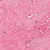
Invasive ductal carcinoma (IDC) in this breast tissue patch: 0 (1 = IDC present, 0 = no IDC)